Question: I have an RSS feed. As some of you may know, RSS feeds do not always update promptly (I'm using FeedBurner) so I'd like to provide the option on my webpage to update the RSS feed. This is a simple process, and I just need to ping an address. The catch is this: I'd like to stay on the initial page, and ideally refresh it.
I've seen some "solutions" around with using hidden iframes, and javascript, Ajax, etc.. What I am wondering is if there is
Below is a flowchart illustrating exactly how I would like the system to function.

Here is the simple form code which I currently have:
'''
<form action="http://url.to.ping" method="post">
<input type="submit" value="Refresh" />
</form>
'''
This is a standard form, performing an action on submit. I require now that the browsers destination (as seen from the user) is a url than that in the action. It is worth noting that the action page is in my domain, and is not part of a domain which I own or have access to.
Thanks!
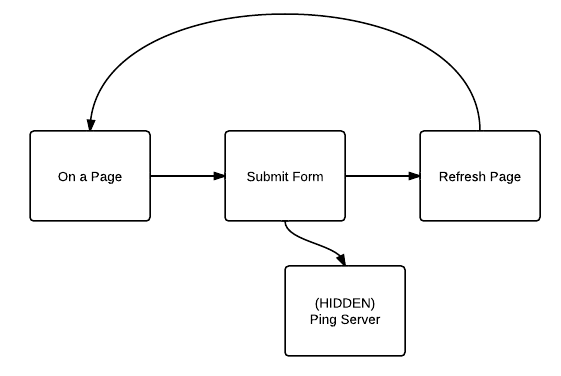
Answer: What i meant was,
/contactme.php
once they've submitted and come back to the page is there any additional variables like
/contactme.php?thanks=1
basically is there anything to declare they have just submitted and come back to the original page, if so..
You could do;
'''
<?php
if(isset($_GET['thanks']))
{
$pingServer = file_get_contents('http://www.the.server.to.ping.com/pingit.php');
unset($pingServer);
}
?>
'''
at the bottom of the page and it'll just hit that page.
This way you are not relying on JavaScript being enabled and the user is not hopped around multiple URLs.